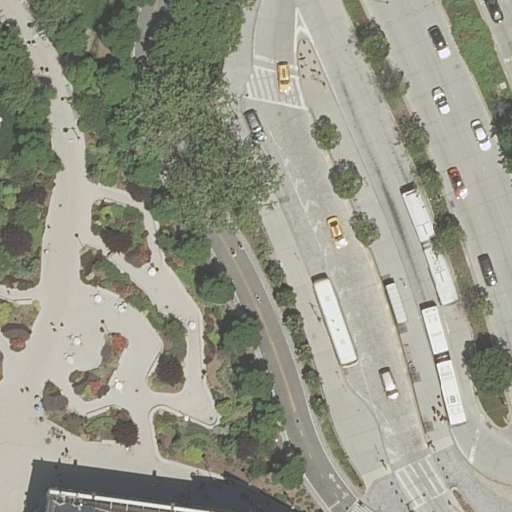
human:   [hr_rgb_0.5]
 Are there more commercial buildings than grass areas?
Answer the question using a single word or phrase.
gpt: no

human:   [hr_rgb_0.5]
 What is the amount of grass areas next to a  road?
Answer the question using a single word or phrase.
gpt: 6

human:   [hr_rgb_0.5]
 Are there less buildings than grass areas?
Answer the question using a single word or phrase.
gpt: yes

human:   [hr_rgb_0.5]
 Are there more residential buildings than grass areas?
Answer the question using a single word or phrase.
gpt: no

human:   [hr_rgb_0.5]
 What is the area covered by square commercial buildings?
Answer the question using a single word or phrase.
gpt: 0m2

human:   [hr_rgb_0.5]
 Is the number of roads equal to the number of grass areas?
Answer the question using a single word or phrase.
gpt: no

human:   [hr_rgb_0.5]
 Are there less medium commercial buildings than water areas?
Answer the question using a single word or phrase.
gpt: no

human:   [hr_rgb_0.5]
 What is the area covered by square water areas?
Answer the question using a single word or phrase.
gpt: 0m2

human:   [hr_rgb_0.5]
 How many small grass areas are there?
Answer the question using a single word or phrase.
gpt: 4

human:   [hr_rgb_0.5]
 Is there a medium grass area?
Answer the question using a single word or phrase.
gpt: yes

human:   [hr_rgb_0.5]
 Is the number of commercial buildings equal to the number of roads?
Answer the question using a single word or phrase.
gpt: no

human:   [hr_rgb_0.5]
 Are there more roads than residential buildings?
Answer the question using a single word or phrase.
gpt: yes

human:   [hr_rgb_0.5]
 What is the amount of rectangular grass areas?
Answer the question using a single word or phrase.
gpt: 2

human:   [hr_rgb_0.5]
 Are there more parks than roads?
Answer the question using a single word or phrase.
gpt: no

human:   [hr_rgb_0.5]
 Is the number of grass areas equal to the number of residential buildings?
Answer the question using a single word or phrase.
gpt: no

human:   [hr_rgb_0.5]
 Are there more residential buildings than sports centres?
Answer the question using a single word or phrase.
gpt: no

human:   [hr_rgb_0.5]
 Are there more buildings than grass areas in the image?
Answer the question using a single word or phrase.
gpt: no

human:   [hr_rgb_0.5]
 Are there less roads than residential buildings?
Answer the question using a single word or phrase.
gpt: no

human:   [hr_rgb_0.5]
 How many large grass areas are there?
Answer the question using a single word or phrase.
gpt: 0

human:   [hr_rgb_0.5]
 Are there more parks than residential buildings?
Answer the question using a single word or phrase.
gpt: no

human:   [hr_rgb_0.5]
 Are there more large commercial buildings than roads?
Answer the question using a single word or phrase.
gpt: no

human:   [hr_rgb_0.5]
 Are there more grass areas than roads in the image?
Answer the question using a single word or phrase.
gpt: no

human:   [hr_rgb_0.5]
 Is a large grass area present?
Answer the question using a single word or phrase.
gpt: no

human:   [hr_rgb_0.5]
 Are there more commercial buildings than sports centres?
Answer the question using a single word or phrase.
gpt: no

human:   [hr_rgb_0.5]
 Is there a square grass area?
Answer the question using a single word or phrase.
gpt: no

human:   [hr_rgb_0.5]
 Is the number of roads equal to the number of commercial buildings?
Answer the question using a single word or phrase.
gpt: no

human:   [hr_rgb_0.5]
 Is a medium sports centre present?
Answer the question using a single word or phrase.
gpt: no

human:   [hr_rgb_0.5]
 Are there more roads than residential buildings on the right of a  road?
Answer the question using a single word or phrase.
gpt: yes

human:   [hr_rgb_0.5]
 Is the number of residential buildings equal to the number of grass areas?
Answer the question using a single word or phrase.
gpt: no

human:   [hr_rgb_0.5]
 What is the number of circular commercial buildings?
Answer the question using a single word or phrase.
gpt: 0

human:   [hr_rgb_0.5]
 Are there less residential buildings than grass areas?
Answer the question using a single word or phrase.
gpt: yes

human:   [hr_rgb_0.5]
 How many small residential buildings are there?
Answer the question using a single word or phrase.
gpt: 0

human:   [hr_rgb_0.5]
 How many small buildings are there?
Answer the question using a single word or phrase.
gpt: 0

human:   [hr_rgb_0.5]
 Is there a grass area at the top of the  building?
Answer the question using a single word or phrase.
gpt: yes

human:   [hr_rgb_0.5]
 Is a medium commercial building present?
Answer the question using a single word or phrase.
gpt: no

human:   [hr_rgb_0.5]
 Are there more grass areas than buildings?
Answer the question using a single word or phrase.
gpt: yes